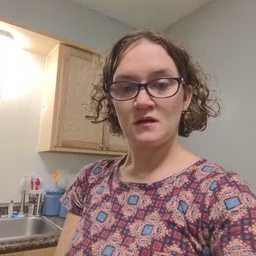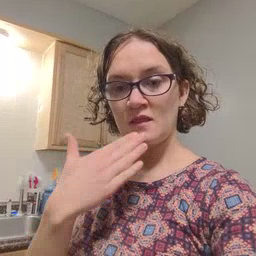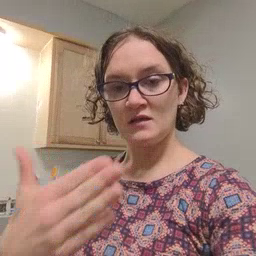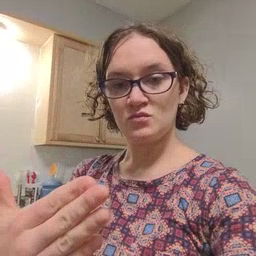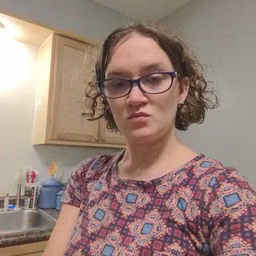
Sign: thankyou